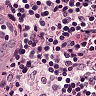
Metastatic tissue present: no